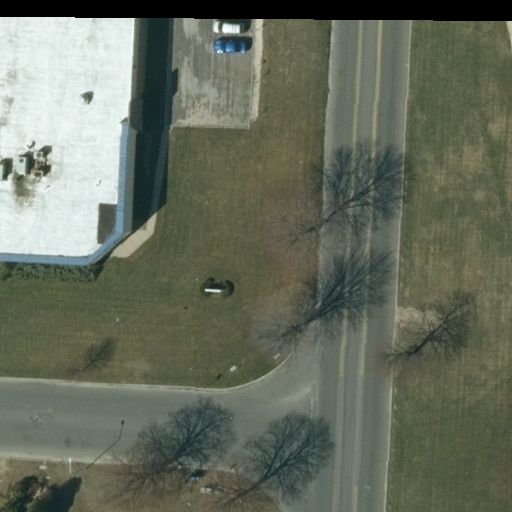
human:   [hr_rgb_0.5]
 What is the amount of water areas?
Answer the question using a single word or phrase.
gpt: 0

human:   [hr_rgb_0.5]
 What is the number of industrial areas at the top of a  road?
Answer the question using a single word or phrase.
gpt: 0

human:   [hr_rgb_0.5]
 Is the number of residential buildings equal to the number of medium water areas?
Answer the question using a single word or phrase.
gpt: yes

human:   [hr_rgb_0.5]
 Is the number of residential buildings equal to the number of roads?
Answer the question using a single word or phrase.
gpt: no

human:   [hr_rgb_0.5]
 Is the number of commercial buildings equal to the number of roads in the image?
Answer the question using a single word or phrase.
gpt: no

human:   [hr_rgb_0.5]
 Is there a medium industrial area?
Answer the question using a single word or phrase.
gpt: no

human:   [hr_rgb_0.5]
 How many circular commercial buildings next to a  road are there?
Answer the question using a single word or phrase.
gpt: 0

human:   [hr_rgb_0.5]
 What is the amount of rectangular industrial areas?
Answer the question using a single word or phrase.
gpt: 1

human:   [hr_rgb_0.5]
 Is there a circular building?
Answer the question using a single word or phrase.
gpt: no

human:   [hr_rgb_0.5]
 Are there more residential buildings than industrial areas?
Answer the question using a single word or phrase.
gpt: no

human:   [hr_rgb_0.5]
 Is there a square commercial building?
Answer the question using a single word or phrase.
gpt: no

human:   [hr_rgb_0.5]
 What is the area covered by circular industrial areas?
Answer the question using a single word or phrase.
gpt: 0m2

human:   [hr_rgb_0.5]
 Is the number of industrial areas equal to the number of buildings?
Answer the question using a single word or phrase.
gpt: yes

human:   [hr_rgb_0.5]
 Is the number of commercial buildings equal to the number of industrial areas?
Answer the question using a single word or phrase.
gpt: no

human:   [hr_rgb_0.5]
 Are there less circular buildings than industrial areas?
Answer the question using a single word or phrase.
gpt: yes

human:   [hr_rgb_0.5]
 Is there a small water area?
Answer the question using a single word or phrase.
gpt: no

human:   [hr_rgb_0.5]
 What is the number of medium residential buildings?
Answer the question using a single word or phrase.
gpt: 0

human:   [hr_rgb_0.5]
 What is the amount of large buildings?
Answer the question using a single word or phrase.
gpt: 1

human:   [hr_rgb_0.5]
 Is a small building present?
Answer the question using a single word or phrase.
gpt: no

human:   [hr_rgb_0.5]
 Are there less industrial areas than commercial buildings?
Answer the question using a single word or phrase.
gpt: no

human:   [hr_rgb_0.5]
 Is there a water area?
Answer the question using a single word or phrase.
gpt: no

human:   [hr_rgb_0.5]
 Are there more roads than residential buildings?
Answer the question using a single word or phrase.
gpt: yes

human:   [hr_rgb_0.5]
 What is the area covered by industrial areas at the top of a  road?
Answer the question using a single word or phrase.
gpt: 0m2

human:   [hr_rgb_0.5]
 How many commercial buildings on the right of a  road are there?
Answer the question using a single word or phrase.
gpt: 0

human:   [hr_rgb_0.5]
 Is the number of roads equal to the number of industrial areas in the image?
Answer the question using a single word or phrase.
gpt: no

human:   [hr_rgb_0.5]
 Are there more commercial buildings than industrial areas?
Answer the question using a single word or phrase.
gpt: no

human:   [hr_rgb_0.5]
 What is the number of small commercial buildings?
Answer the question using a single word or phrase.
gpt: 0

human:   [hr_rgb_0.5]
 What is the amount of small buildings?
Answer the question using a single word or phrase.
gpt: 0

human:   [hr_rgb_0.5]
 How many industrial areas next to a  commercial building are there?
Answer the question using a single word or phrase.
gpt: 0

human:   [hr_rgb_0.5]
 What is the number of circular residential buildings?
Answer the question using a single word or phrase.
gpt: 0

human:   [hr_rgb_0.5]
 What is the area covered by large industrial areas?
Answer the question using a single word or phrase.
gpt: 10623m2

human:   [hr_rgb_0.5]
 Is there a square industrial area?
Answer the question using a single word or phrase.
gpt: no

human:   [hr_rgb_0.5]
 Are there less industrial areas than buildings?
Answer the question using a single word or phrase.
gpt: no

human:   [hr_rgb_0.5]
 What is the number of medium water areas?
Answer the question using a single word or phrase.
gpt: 0

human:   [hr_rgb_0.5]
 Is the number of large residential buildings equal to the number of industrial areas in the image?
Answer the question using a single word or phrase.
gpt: no

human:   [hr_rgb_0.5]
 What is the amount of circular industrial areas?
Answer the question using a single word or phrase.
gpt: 0